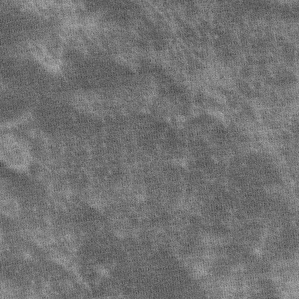
Label: frost